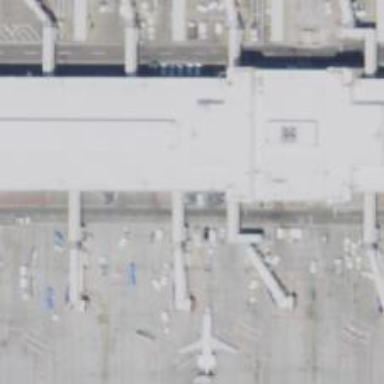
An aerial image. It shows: Airport gate.